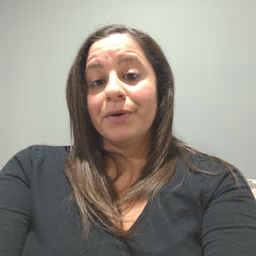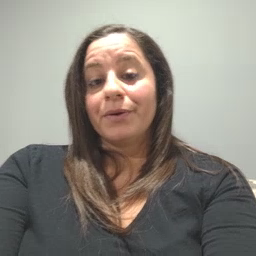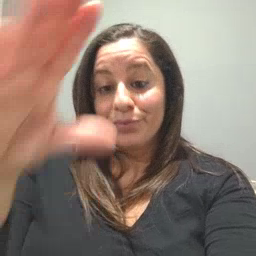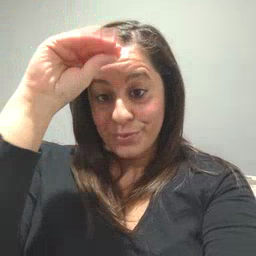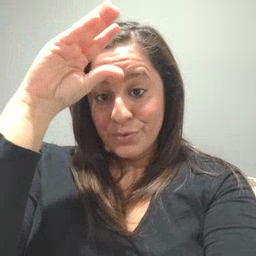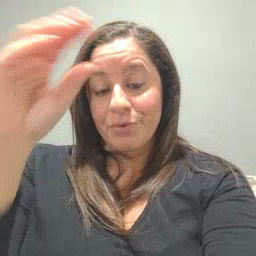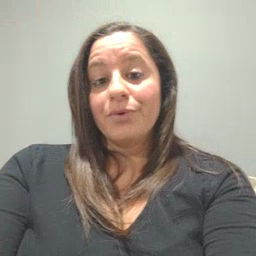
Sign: boy